Question: There are some blocks in the picture. Find the smallest square area that can place all the small blocks in the area in a suitable way without overlapping. Return the length of the square side.
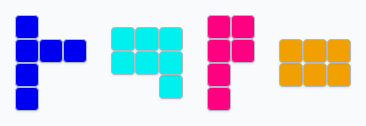
Answer: 5